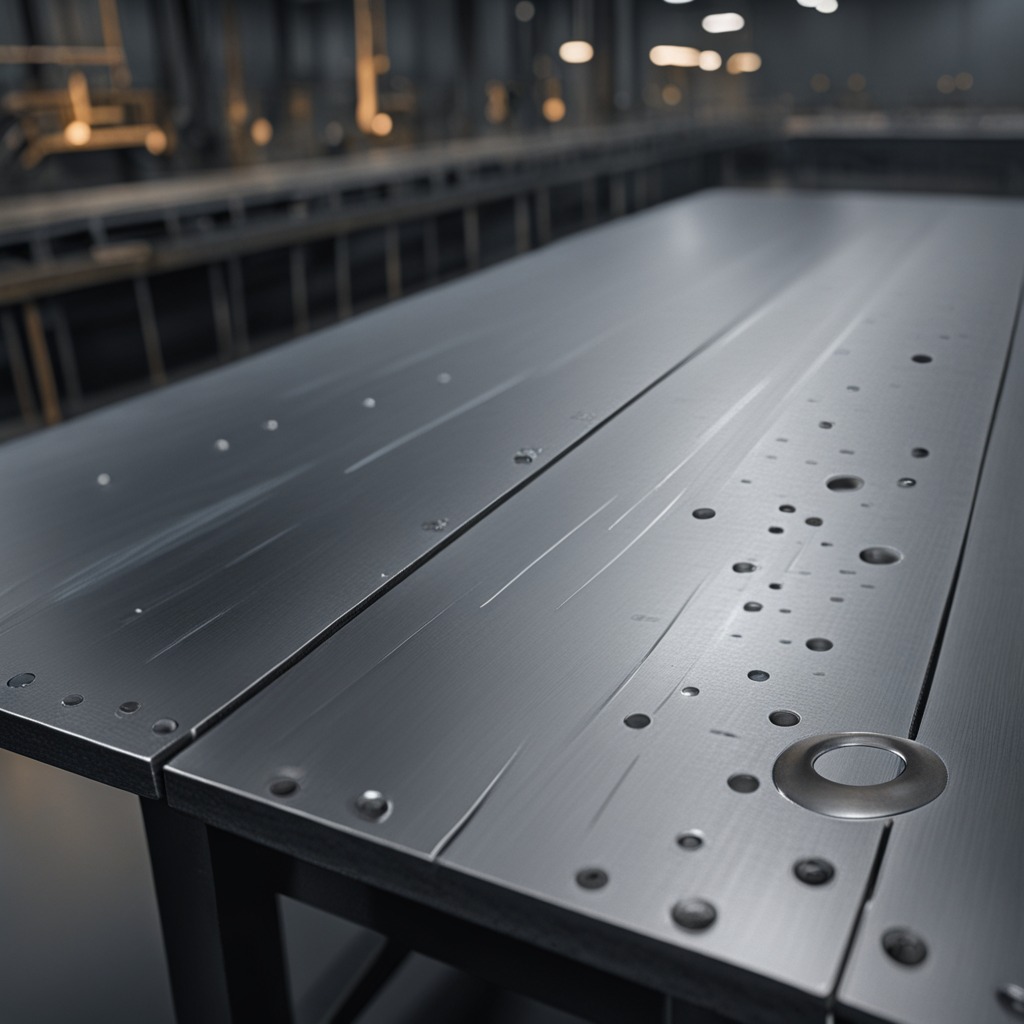
A flat metal washer is lying on a cold steel table in a mining workshop.